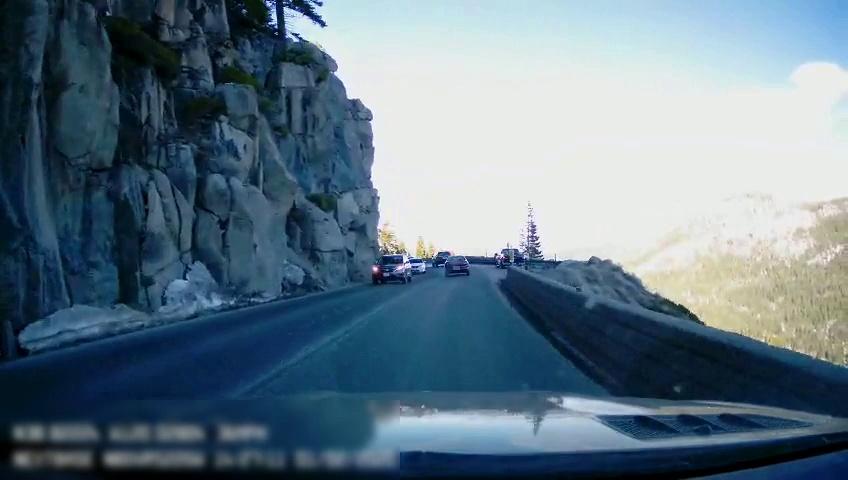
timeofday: Day
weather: Sunny
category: Drivable Space
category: Vehicles | SUV
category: Vehicles | Car
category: Vehicles | SUV
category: Vehicles | Car
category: Vehicles | Truck
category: Lanes | Opposite Lane
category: Lanes | Current Lane
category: Lanes | Opposite Lane
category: Lanes | Current Lane